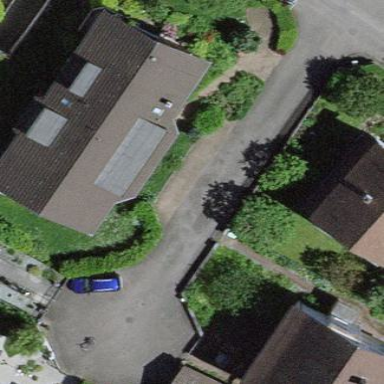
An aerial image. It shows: Street-side parking with parallel orientation.